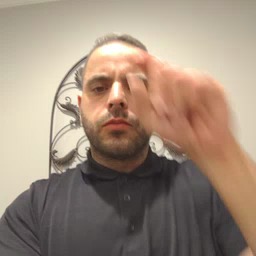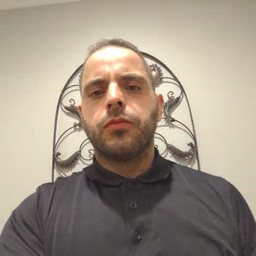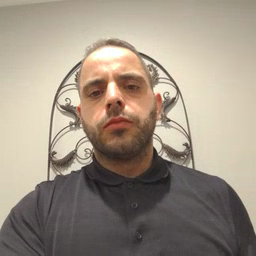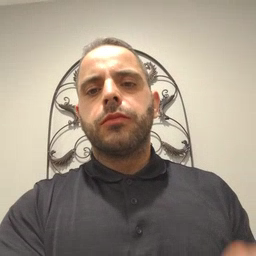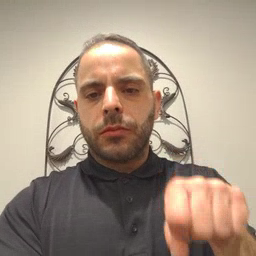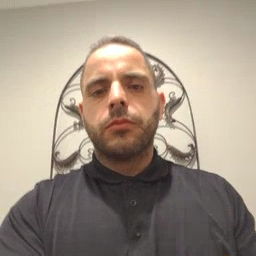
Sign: can